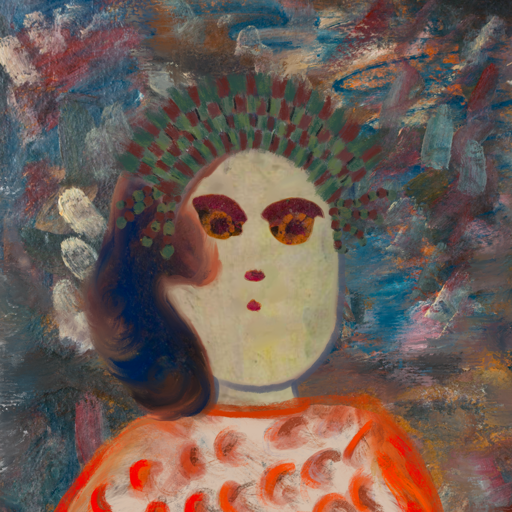
Background: Boggyland, Head And Neck Front: Hill_Girl, Face Front: Doll, Bust: Rupkatha, Hair Front: Mother_And_Son_Son, Head Accessory: After_Raid_Crown, Second Necklace: Blank, Necklace: Blank, Baby: Blank